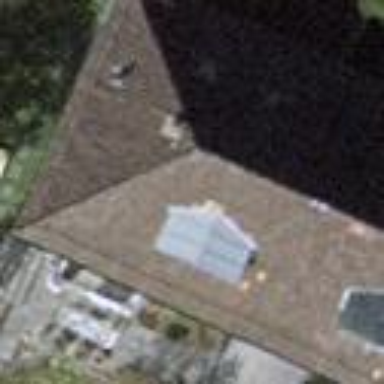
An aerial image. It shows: Building with hipped roof design.